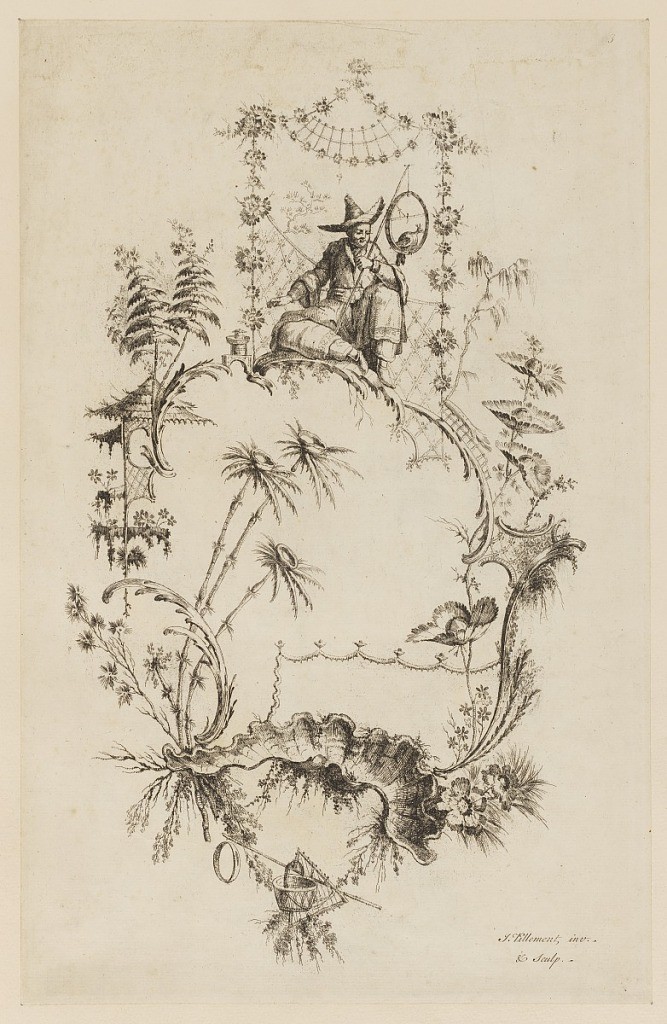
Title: Plate 3, from "A New Book of Chinese Ornaments"
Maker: Jean-Baptiste Pillement, French, 1728–1808
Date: ca. 1750
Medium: Etching on paper
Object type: Print
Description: Chinoiserie escutcheon at the top of which a Chinese sits holding a circular perch in which a bird sits.